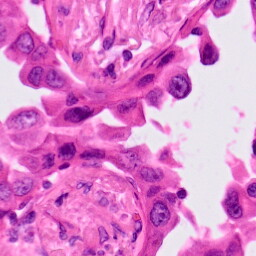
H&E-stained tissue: Lung